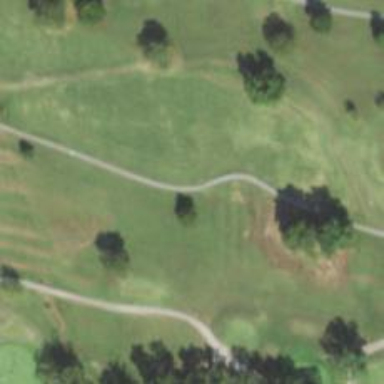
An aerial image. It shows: Service road designated as golf cart path.